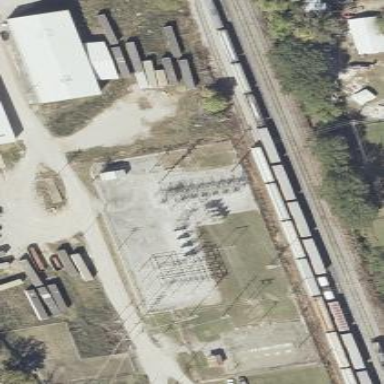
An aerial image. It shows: There is distribution substation enclosed by fence.